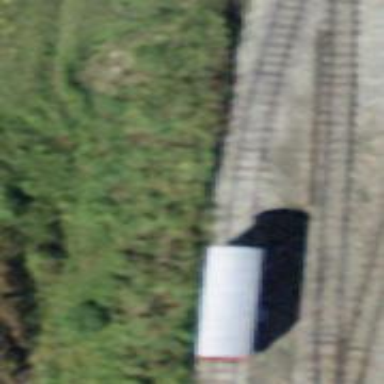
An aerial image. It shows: Preserved narrow-gauge railway in service yard.